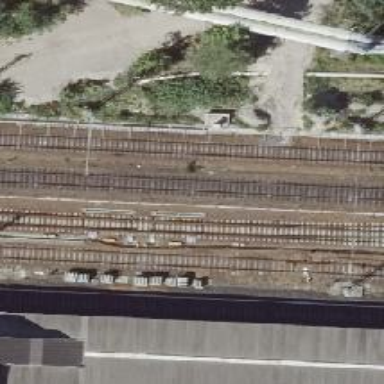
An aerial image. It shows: Junction on the railway.